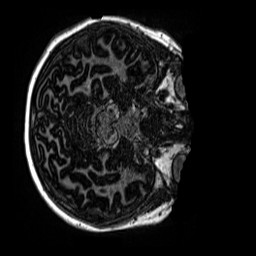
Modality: MP2RAGE
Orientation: axial
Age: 10
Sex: female
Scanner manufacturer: siemens
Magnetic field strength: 3 T
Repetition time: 4 s
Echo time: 0.00299 s